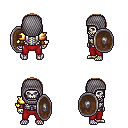
a pixel art fantasy rpg character, male body template, skeleton, gold arm armor, red pants, light blonde plain hairstyle, chain hood, leather bracers, shield, four views (front, back, left, right), 2x2 character sprite sheet, small pixel art, hard edges, no anti-aliasing